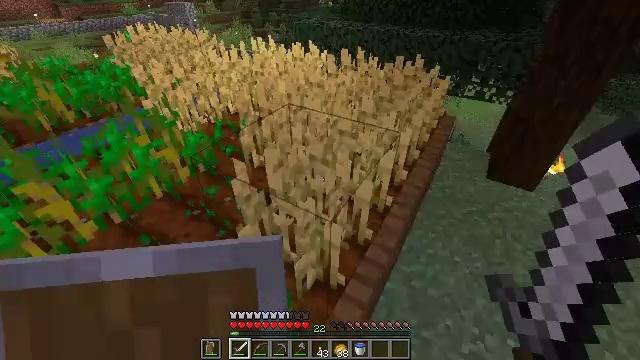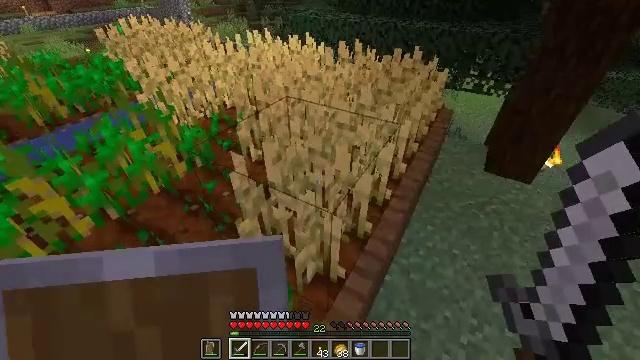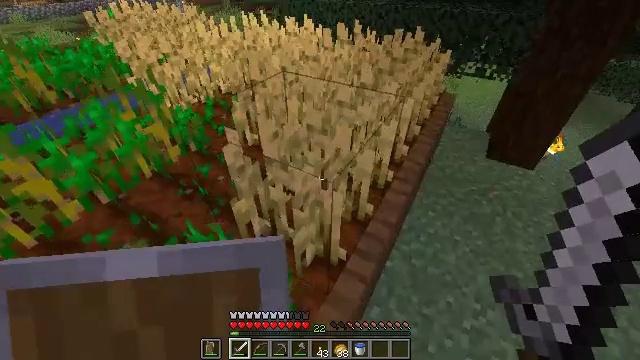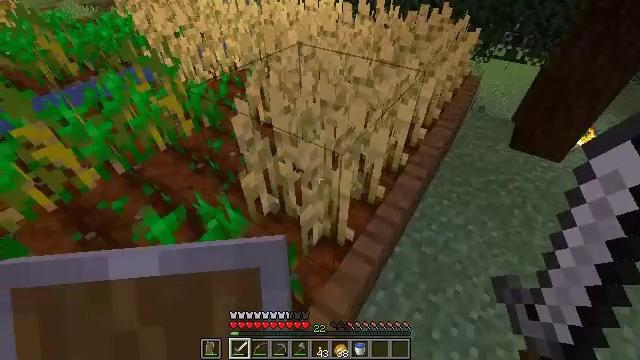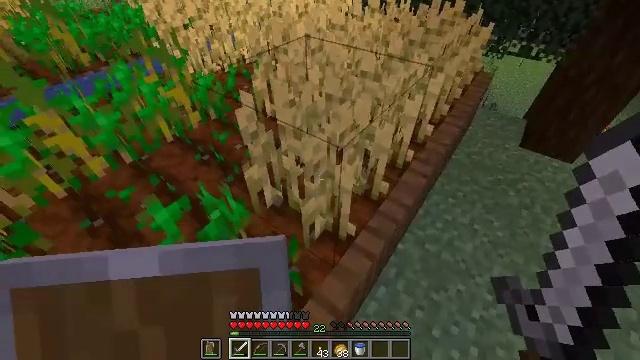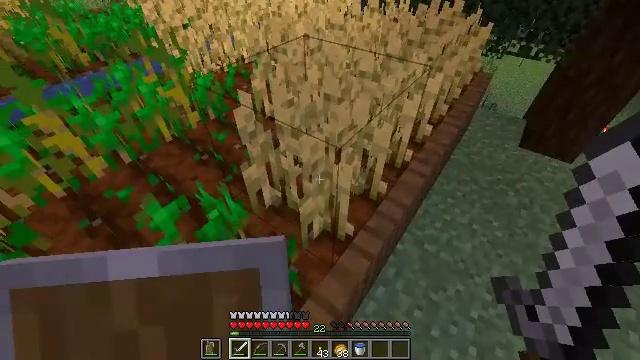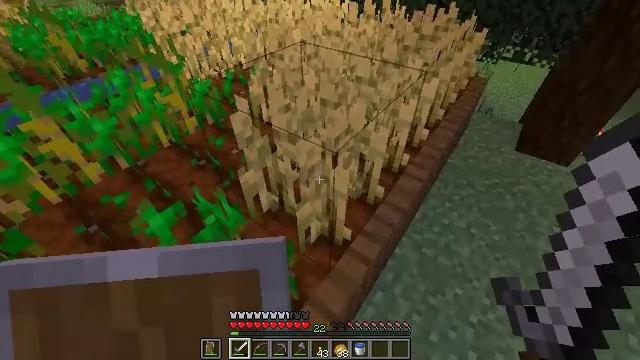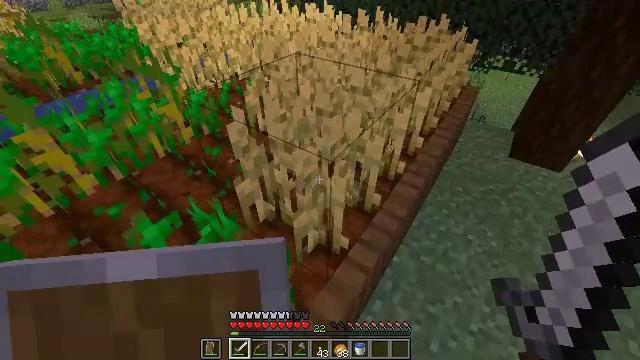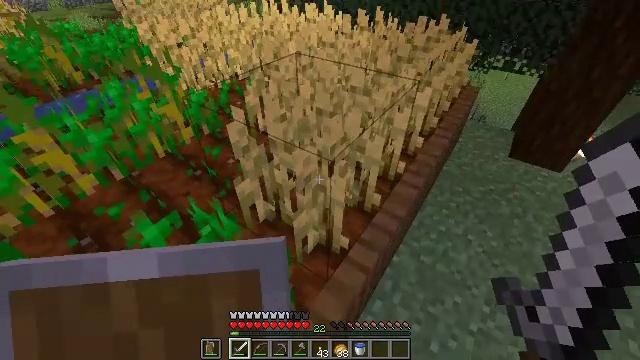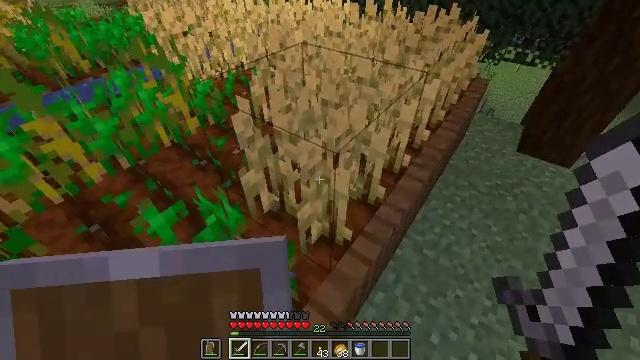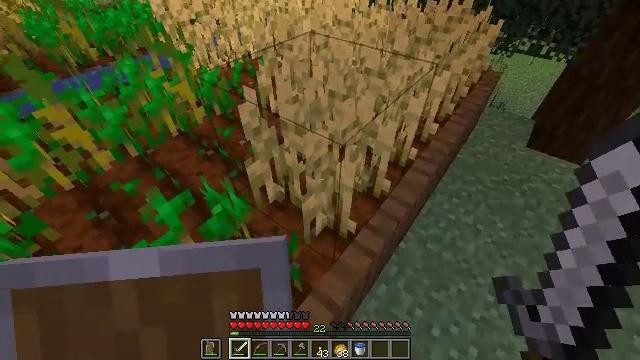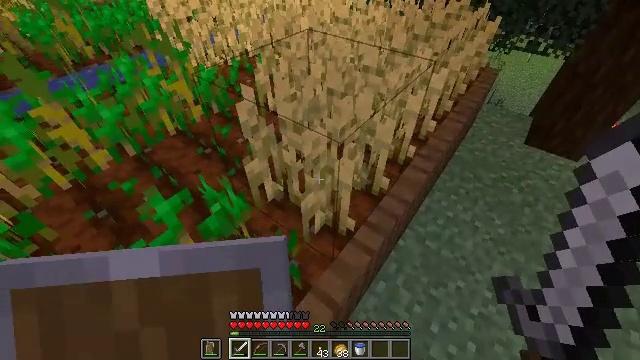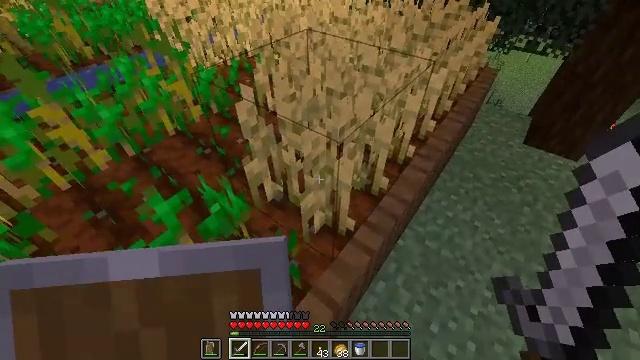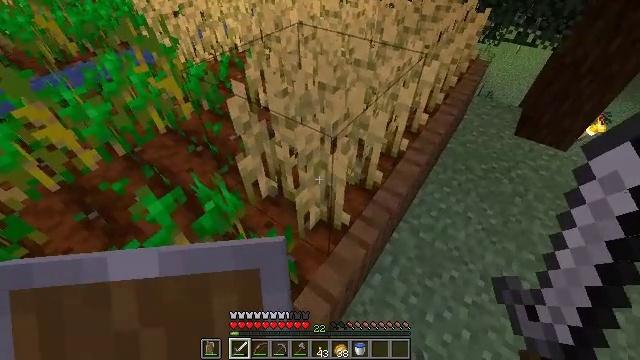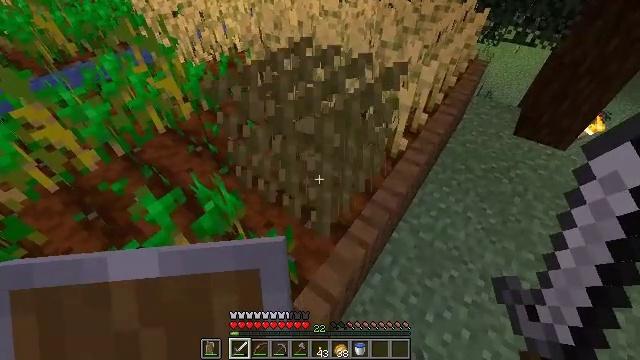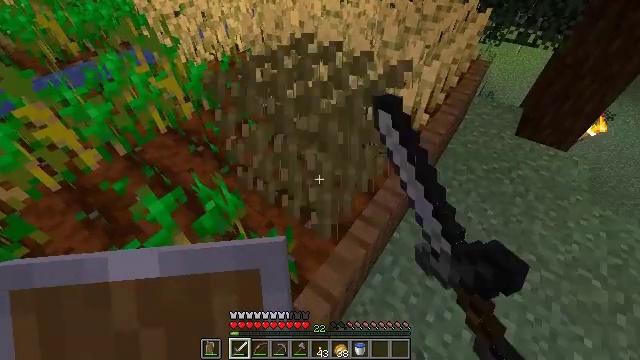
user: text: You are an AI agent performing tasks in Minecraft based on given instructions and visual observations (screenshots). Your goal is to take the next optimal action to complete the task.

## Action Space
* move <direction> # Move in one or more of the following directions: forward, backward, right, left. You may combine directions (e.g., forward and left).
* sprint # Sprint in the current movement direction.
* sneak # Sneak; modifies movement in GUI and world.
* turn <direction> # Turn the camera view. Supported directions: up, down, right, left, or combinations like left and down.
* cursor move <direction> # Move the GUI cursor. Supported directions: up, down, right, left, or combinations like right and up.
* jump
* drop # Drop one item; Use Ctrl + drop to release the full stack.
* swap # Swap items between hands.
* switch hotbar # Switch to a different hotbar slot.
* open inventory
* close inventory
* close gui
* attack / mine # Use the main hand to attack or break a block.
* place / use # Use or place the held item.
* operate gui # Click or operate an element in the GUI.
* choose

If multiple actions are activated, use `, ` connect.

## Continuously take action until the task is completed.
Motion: motion action
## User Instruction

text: Break the mature wheat plants.
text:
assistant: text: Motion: move right, turn down
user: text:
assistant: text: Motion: move right, turn down
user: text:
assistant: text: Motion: move right, turn left and down
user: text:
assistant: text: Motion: turn left and down
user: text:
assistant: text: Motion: no_op
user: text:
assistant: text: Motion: turn up
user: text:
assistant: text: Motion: turn right and up
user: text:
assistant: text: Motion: no_op
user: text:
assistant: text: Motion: turn left and down
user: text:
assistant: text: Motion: turn left and down
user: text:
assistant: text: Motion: no_op
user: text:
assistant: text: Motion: no_op
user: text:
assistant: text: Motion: turn right and down
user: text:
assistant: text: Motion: attack / mine
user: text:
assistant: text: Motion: attack / mine
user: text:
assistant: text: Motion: turn right
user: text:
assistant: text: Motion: turn right and up
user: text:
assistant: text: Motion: move forward, turn right
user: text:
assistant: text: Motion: move forward, turn up
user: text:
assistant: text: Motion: move forward, turn right
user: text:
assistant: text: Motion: no_op
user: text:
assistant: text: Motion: no_op
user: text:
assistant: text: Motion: no_op
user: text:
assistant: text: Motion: attack / mine
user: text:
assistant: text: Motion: attack / mine
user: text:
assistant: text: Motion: turn right
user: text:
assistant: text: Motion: no_op
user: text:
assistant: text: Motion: no_op
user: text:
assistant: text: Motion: no_op